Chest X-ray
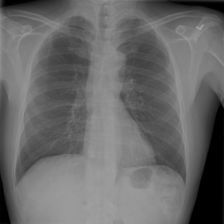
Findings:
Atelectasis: negative
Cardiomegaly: negative
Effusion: negative
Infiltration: negative
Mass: negative
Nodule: negative
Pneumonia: negative
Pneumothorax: negative
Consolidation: negative
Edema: negative
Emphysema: negative
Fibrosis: negative
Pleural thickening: negative
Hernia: negative